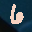
Label: 6